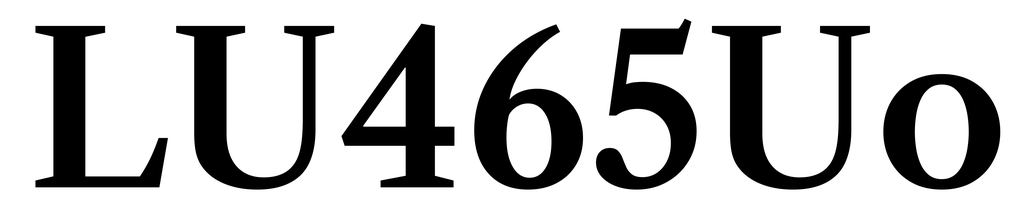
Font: LibreCaslonText_SemiBold